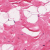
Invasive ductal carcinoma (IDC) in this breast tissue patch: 0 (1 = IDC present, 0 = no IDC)